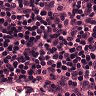
Metastatic tissue present: no